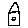
Label: house